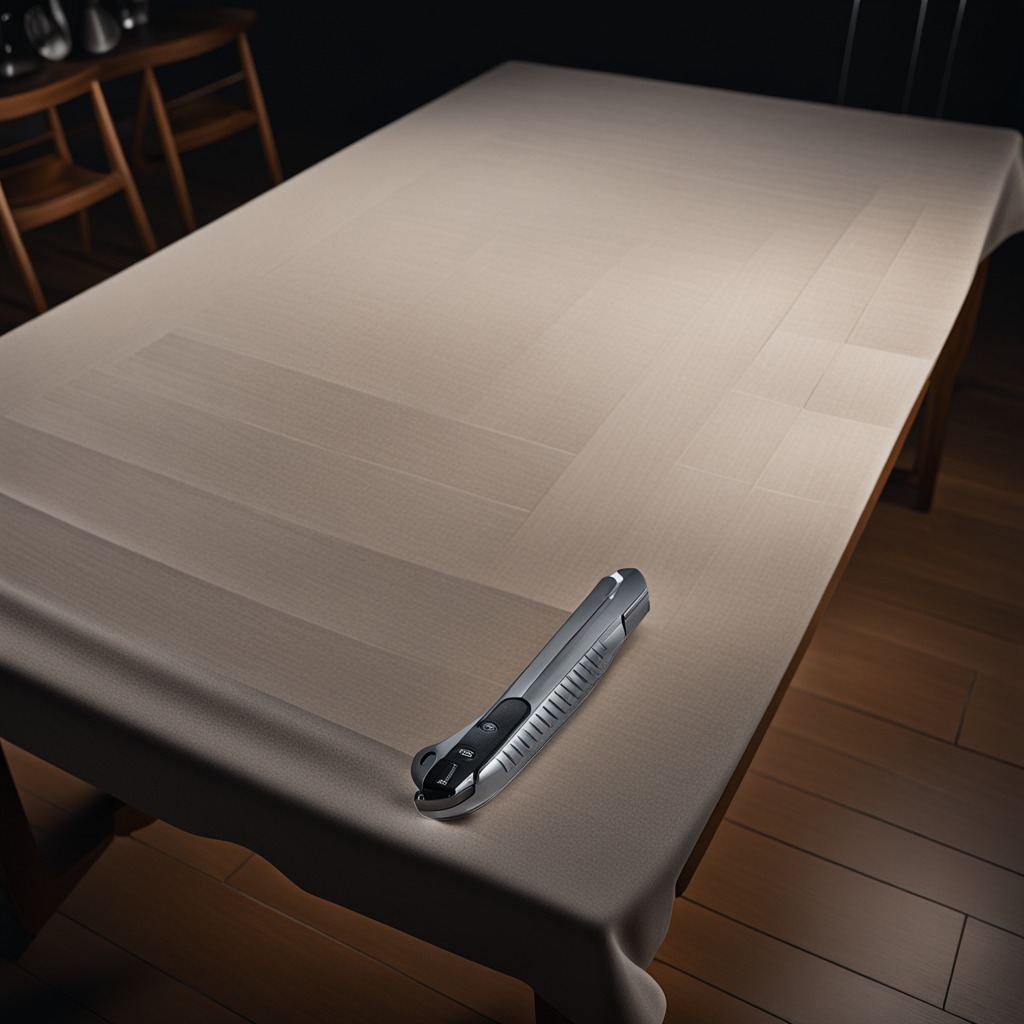
A utility knife is lying on the wooden table.